Question: I'm kind of struggling with the new AdMob. as on the image below:

I'm doing what the google documentation says but (after all my other views)...
- -
I tried many different techniques and did a lot of researches but all the questions and answers I find (on SO and other websites) concern the "old" AdMob display (pre winter 2013).
Here is on of my XML file, :
'''
<?xml version="1.0" encoding="utf-8"?>
<LinearLayout xmlns:android="http://schemas.android.com/apk/res/android"
xmlns:tools="http://schemas.android.com/tools"
xmlns:ads="http://schemas.android.com/apk/res-auto"
android:id="@+id/mainLayout"
android:layout_width="match_parent"
android:layout_height="match_parent"
android:background="@drawable/gradient"
android:orientation="vertical"
tools:context=".MainActivity" >
<com.google.android.gms.ads.AdView
android:id="@+id/adView"
android:layout_width="wrap_content"
android:layout_height="wrap_content"
ads:adSize="BANNER"
ads:adUnitId="MY HIDDEN AD UNIT ID" />
<!-- The part below is a grid made of 4 Linear Layouts displaying buttons -->
<LinearLayout
android:layout_width="match_parent"
android:layout_height="wrap_content"
android:gravity="center"
android:orientation="horizontal" >
<Button
android:id="@+id/Button1"
android:layout_width="60dp"
android:layout_height="60dp"
android:layout_margin="10dp"
android:alpha="0.5"
android:background="#424242"
android:clickable="false"
android:scaleType="fitCenter"
android:text="1"
android:textColor="#fff"
android:textSize="24sp"
android:textStyle="bold" />
<Button
android:id="@+id/Button2"
android:layout_width="60dp"
android:layout_height="60dp"
android:layout_margin="10dp"
android:alpha="0.5"
android:background="#424242"
android:clickable="false"
android:enabled="false"
android:scaleType="fitCenter"
android:text="2"
android:textColor="#fff"
android:textSize="24sp"
android:textStyle="bold" />
<Button
android:id="@+id/Button3"
android:layout_width="60dp"
android:layout_height="60dp"
android:layout_margin="10dp"
android:alpha="0.5"
android:background="#424242"
android:clickable="false"
android:enabled="false"
android:scaleType="fitCenter"
android:text="3"
android:textColor="#fff"
android:textSize="24sp"
android:textStyle="bold" />
<Button
android:id="@+id/Button4"
android:layout_width="60dp"
android:layout_height="60dp"
android:layout_margin="10dp"
android:alpha="0.5"
android:background="#424242"
android:clickable="false"
android:enabled="false"
android:scaleType="fitCenter"
android:text="4"
android:textColor="#fff"
android:textSize="24sp"
android:textStyle="bold" />
</LinearLayout>
<LinearLayout
android:layout_width="match_parent"
android:layout_height="wrap_content"
android:gravity="center"
android:orientation="horizontal" >
<Button
android:id="@+id/Button5"
android:layout_width="60dp"
android:layout_height="60dp"
android:layout_margin="10dp"
android:alpha="0.5"
android:background="#424242"
android:clickable="false"
android:enabled="false"
android:scaleType="fitCenter"
android:text="5"
android:textColor="#fff"
android:textSize="24sp"
android:textStyle="bold" />
<Button
android:id="@+id/Button6"
android:layout_width="60dp"
android:layout_height="60dp"
android:layout_margin="10dp"
android:alpha="0.5"
android:background="#424242"
android:clickable="false"
android:enabled="false"
android:scaleType="fitCenter"
android:text="6"
android:textColor="#fff"
android:textSize="24sp"
android:textStyle="bold" />
<Button
android:id="@+id/Button7"
android:layout_width="60dp"
android:layout_height="60dp"
android:layout_margin="10dp"
android:alpha="0.5"
android:background="#424242"
android:clickable="false"
android:enabled="false"
android:scaleType="fitCenter"
android:text="7"
android:textColor="#fff"
android:textSize="24sp"
android:textStyle="bold" />
<Button
android:id="@+id/Button8"
android:layout_width="60dp"
android:layout_height="60dp"
android:layout_margin="10dp"
android:alpha="0.5"
android:background="#424242"
android:clickable="false"
android:enabled="false"
android:scaleType="fitCenter"
android:text="8"
android:textColor="#fff"
android:textSize="24sp"
android:textStyle="bold" />
</LinearLayout>
<LinearLayout
android:layout_width="match_parent"
android:layout_height="wrap_content"
android:gravity="center"
android:orientation="horizontal" >
<Button
android:id="@+id/Button9"
android:layout_width="60dp"
android:layout_height="60dp"
android:layout_margin="10dp"
android:alpha="0.5"
android:background="#424242"
android:clickable="false"
android:enabled="false"
android:scaleType="fitCenter"
android:text="9"
android:textColor="#fff"
android:textSize="24sp"
android:textStyle="bold" />
<Button
android:id="@+id/Button10"
android:layout_width="60dp"
android:layout_height="60dp"
android:layout_margin="10dp"
android:alpha="0.5"
android:background="#424242"
android:clickable="false"
android:enabled="false"
android:scaleType="fitCenter"
android:text="10"
android:textColor="#fff"
android:textSize="24sp"
android:textStyle="bold" />
<Button
android:id="@+id/Button11"
android:layout_width="60dp"
android:layout_height="60dp"
android:layout_margin="10dp"
android:alpha="0.5"
android:background="#424242"
android:clickable="false"
android:enabled="false"
android:scaleType="fitCenter"
android:text="11"
android:textColor="#fff"
android:textSize="24sp"
android:textStyle="bold" />
<Button
android:id="@+id/Button12"
android:layout_width="60dp"
android:layout_height="60dp"
android:layout_margin="10dp"
android:alpha="0.5"
android:background="#424242"
android:clickable="false"
android:enabled="false"
android:scaleType="fitCenter"
android:text="12"
android:textColor="#fff"
android:textSize="24sp"
android:textStyle="bold" />
</LinearLayout>
<LinearLayout
android:layout_width="match_parent"
android:layout_height="wrap_content"
android:gravity="center"
android:orientation="horizontal" >
<Button
android:id="@+id/Button13"
android:layout_width="60dp"
android:layout_height="60dp"
android:layout_margin="10dp"
android:alpha="0.5"
android:background="#424242"
android:clickable="false"
android:enabled="false"
android:scaleType="fitCenter"
android:text="13"
android:textColor="#fff"
android:textSize="24sp"
android:textStyle="bold" />
<Button
android:id="@+id/Button14"
android:layout_width="60dp"
android:layout_height="60dp"
android:layout_margin="10dp"
android:alpha="0.5"
android:background="#424242"
android:clickable="false"
android:enabled="false"
android:scaleType="fitCenter"
android:text="14"
android:textColor="#fff"
android:textSize="24sp"
android:textStyle="bold" />
<Button
android:id="@+id/Button15"
android:layout_width="60dp"
android:layout_height="60dp"
android:layout_margin="10dp"
android:alpha="0.5"
android:background="#424242"
android:clickable="false"
android:enabled="false"
android:scaleType="fitCenter"
android:text="15"
android:textColor="#fff"
android:textSize="24sp"
android:textStyle="bold" />
<Button
android:id="@+id/Button16"
android:layout_width="60dp"
android:layout_height="60dp"
android:layout_margin="10dp"
android:alpha="0.5"
android:background="#424242"
android:clickable="false"
android:enabled="false"
android:scaleType="fitCenter"
android:text="16"
android:textColor="#fff"
android:textSize="24sp"
android:textStyle="bold" />
</LinearLayout>
<Button
android:id="@+id/ButtonErase"
android:layout_width="match_parent"
android:layout_height="wrap_content"
android:layout_margin="10dp"
android:alpha="0.5"
android:background="#ff0000"
android:scaleType="fitCenter"
android:text="@string/erase"
android:textColor="#fff"
android:textSize="18sp"
android:textStyle="bold" />
</LinearLayout>
'''
I could change my LinearLayout to a Relative one, if you think it's a solution, but I find the LinearLayout easier to play with.
My question is, of course: What didn't I get here ? .
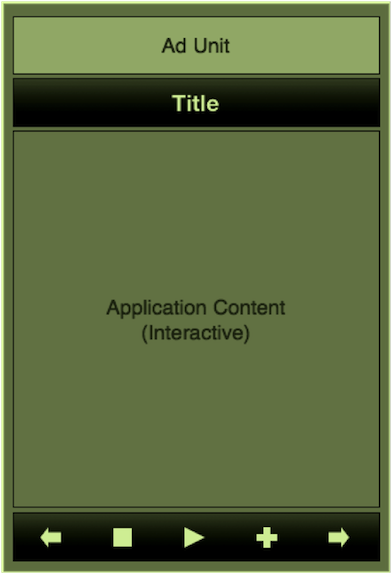
Answer: If you are ready to switch to 'RelativeLayout' (that should not be long), here is the beginning of what should be your new XML:
'''
<RelativeLayout xmlns:android="http://schemas.android.com/apk/res/android"
android:layout_width="match_parent"
android:layout_height="match_parent" >
<com.google.android.gms.ads.AdView
xmlns:ads="http://schemas.android.com/apk/res-auto"
android:id="@+id/adview"
android:layout_width="match_parent"
android:layout_height="wrap_content"
android:layout_alignParentTop="true"
ads:adSize="SMART_BANNER"
ads:adUnitId="XXXXX" />
<ImageView
android:id="@+id/search_background"
android:layout_width="match_parent"
android:layout_height="match_parent"
android:layout_below="@+id/adview" />
'''
The most important is to add 'android:layout_alignParentTop="true"' for the AdView element. Then just be sure that all the other elements are below this one (using 'layout_below').